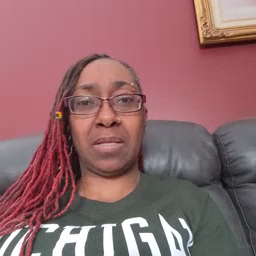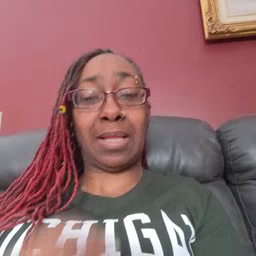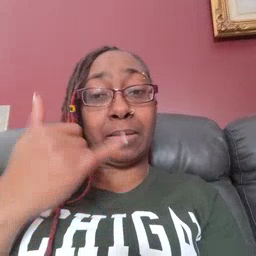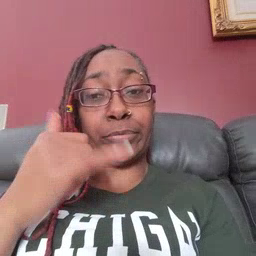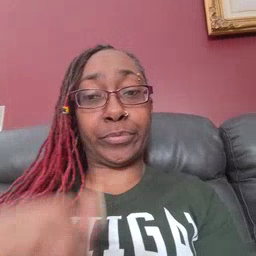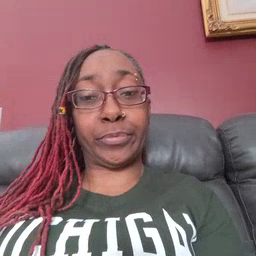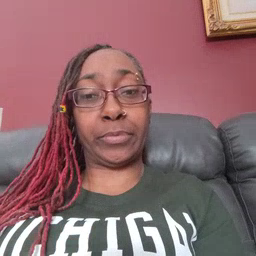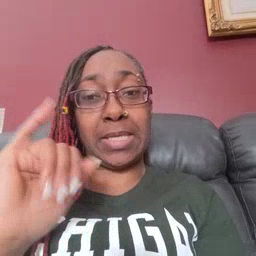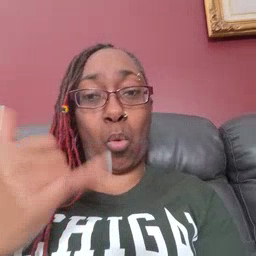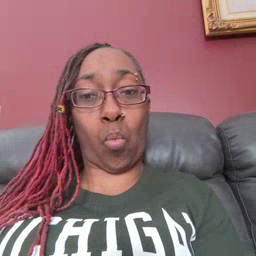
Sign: yellow